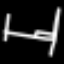
Label: bed